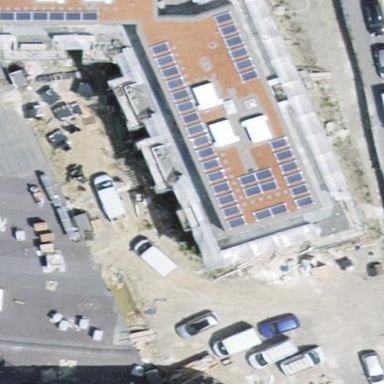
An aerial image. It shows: Apartment building with flat roof.